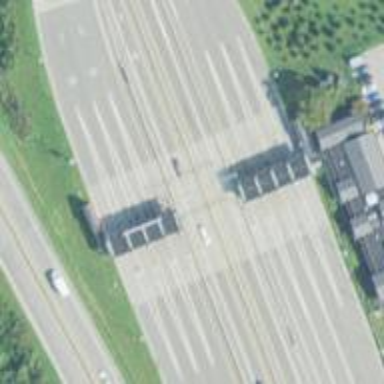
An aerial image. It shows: Toll gantry on the road.